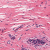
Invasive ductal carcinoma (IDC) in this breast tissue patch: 0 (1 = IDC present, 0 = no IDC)